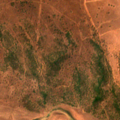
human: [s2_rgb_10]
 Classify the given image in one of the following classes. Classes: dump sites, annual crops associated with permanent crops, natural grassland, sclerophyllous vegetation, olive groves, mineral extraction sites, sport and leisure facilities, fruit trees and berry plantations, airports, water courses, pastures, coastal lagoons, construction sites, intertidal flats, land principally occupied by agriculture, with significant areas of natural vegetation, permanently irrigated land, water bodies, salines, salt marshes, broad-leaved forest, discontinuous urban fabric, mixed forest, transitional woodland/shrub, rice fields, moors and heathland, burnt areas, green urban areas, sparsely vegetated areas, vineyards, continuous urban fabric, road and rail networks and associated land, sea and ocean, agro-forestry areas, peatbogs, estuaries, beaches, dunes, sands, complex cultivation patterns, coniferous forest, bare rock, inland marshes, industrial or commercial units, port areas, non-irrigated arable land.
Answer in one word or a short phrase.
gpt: pastures, agro-forestry areas, broad-leaved forest, water bodies